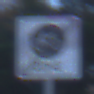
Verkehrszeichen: EndeFahrradzone
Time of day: Dawn
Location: Outdoor (Urban)
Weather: PartlyCloudy
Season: NotSpecified
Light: Natural